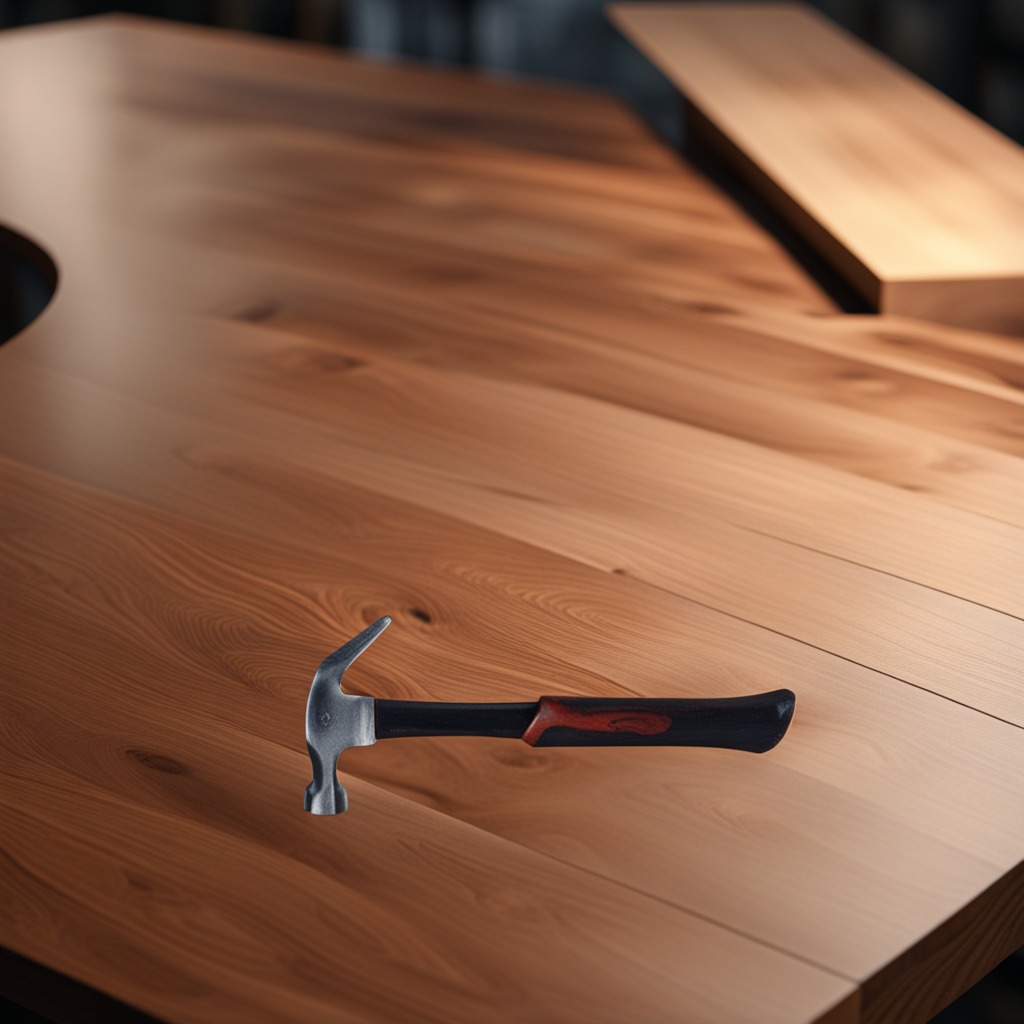
A hammer is lying on a wooden table in a carpentry studio with rich wood textures and side lighting.